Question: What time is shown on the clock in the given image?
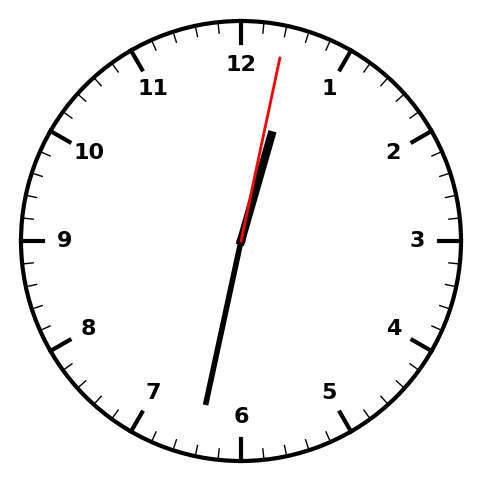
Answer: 12:32:02